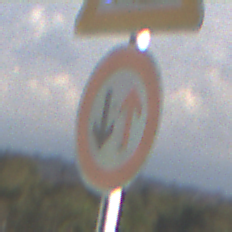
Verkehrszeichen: VorrangDesGegenverkehrs
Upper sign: Arbeitsstelle
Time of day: MorningAfternoon
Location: Outdoor (Nature)
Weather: PartlyCloudy
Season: NotSpecified
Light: Natural